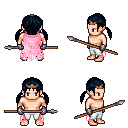
a pixel art fantasy rpg character, male body template, human, light skin, pink tattered cape, white pants, raven twin-tailed hairstyle, bronze tiara, metal gloves, spear, four views (front, back, left, right), 2x2 character sprite sheet, small pixel art, hard edges, no anti-aliasing